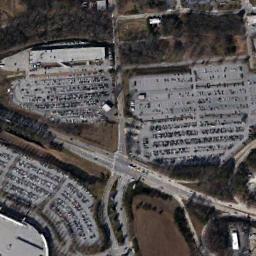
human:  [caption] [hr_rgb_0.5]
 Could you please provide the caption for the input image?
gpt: Some parking lots have lots of cars arranged neatly in lines .

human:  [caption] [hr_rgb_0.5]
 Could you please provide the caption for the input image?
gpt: There are many different colored cars in the parking lot .

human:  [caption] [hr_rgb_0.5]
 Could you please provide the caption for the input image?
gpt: The parking lot is full of cars next to the bare land .

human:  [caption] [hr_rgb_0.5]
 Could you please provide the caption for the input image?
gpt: Seventy percent of the parking spaces in the parking lot are occupied .

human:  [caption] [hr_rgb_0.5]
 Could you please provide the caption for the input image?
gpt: There are three parking lots with many cars .